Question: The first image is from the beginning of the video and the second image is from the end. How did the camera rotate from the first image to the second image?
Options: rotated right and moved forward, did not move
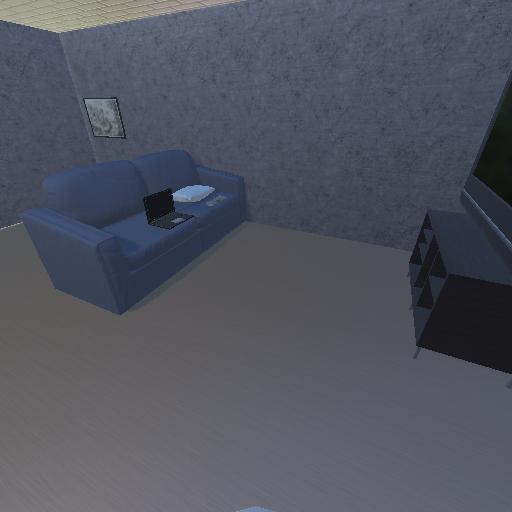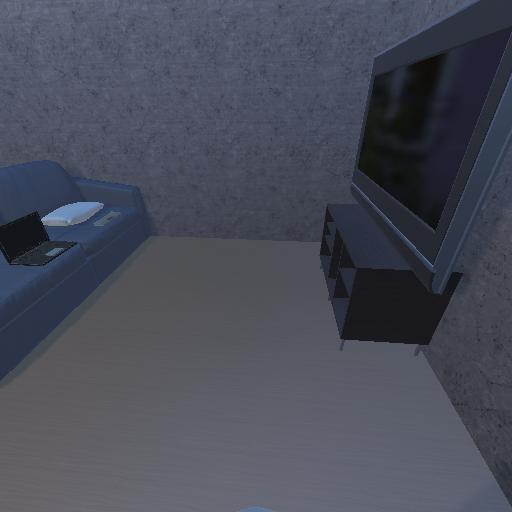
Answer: rotated right and moved forward